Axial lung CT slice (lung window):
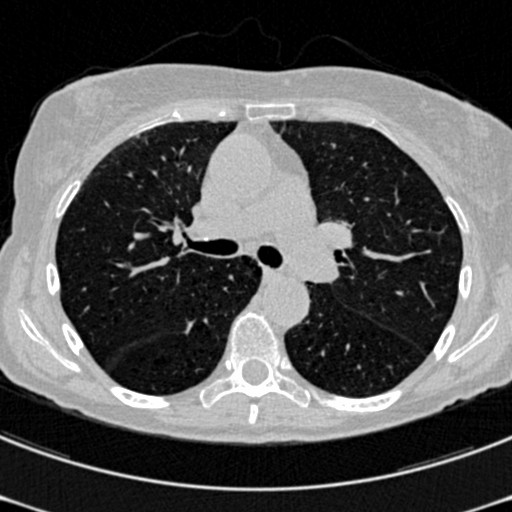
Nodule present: no